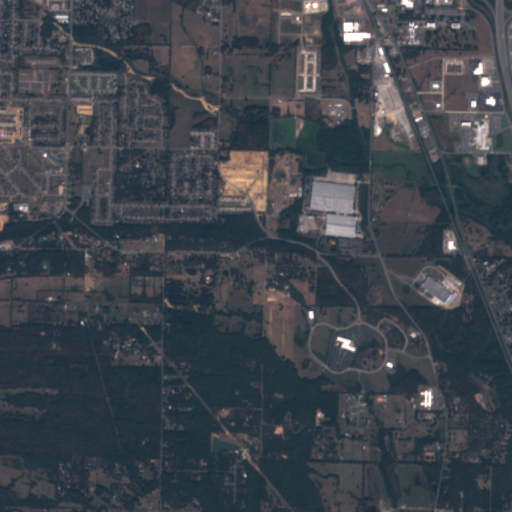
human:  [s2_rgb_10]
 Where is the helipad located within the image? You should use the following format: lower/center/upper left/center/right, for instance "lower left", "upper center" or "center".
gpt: The helipad is located in the upper right of the image.
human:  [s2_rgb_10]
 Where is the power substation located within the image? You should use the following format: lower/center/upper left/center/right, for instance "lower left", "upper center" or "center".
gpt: The power substation is located in the center left of the image.
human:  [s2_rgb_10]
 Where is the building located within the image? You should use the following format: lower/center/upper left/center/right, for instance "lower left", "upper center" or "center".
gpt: The building is located in the upper of the image.
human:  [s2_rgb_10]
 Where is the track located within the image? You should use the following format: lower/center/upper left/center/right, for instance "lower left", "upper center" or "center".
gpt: There is no track in the image.